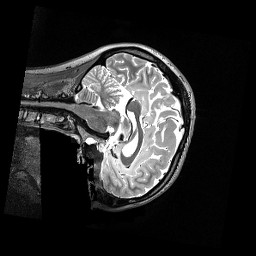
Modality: T2w
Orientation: sagittal
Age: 20
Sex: female
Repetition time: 3.2 s
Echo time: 0.563 s